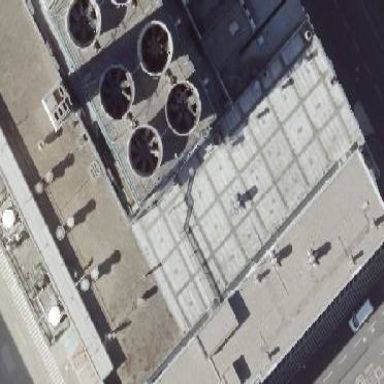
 part of industrial area. It is power plant."